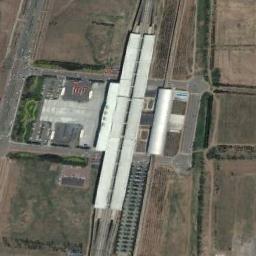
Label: railway_station